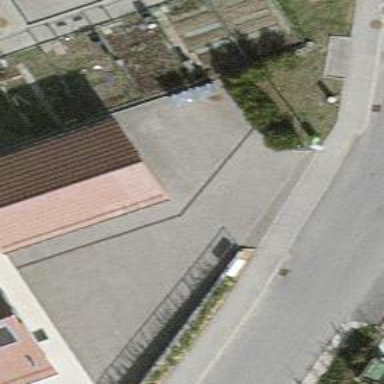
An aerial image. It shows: Garage.